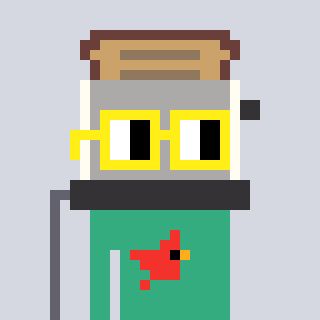
a pixel art character with square yellow glasses, a toaster-shaped head and a teal-colored body on a cool background